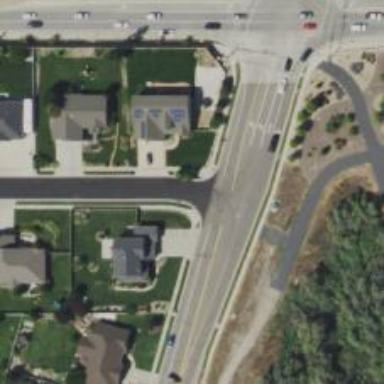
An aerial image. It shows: Residential road.